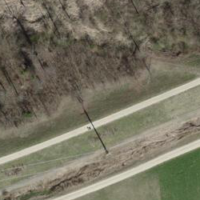
EUNIS habitat code: 21
Species observed at this site:
Aeshna cyanea